Question: My app isn't displaying the data i'm inserting into the interface, i'm creating a fighter database where my coach can add fighters from the gym into it. I'm using a card view and recycling adaptor to display all the data but when I click submit it wont display.
Error log:
---
'''
public class MainActivity extends AppCompatActivity {
private static final String TAG = MainActivity.class.getSimpleName();
private ArrayList<Item>list = new ArrayList<Item>();
private ItemAdapter adapter;
private RecyclerView recyclerView;
private AlertDialog dialog;
@Override
protected void onCreate(Bundle savedInstanceState) {
super.onCreate(savedInstanceState);
setContentView(R.layout.activity_main);
Toolbar toolbar = (Toolbar) findViewById(R.id.toolbar);
setSupportActionBar(toolbar);
FloatingActionButton fab = (FloatingActionButton) findViewById(R.id.fab);
fetchRecords();
fab.setOnClickListener(new View.OnClickListener() {
@Override
public void onClick(View view) {
LayoutInflater inflater = getLayoutInflater();
View mView1 = inflater.inflate(R.layout.activity_add,null);
final EditText input_name = (EditText) mView1.findViewById(R.id.Name);
final EditText input_age = (EditText) mView1.findViewById(R.id.Age);
final EditText input_weight = (EditText) mView1.findViewById(R.id.Weight);
final EditText input_height = (EditText) mView1.findViewById(R.id.Height);
final EditText input_reach = (EditText) mView1.findViewById(R.id.Reach);
final Button btnSave = (Button) mView1.findViewById(R.id.btnSave);
AlertDialog.Builder builder = new AlertDialog.Builder(MainActivity.this);
builder.setView(mView1).setTitle("Add new Record")
.setNegativeButton("Cancel", new DialogInterface.OnClickListener() {
@Override
public void onClick(DialogInterface dialogInterface, int i) {
dialog.dismiss();
}
});
btnSave.setOnClickListener(new View.OnClickListener() {
@Override
public void onClick(View view) {
String name = input_name.getText().toString();
String age = input_age.getText().toString();
String weight = input_weight.getText().toString();
String height = input_height.getText().toString();
String reach = input_reach.getText().toString();
if (name.equals("") && age.equals("") && weight.equals("") && height.equals("")&& reach.equals("")){
Snackbar.make(view,"Field incomplete",Snackbar.LENGTH_SHORT).show();
}else {
Save(name,age,name,height,reach);
dialog.dismiss();
Snackbar.make(view,"Saving",Snackbar.LENGTH_SHORT).show();
}
}
});
dialog = builder.create();
dialog.show();
}
});
}
public void fetchRecords() {
recyclerView = (RecyclerView) findViewById(R.id.recycler);
adapter = new ItemAdapter(this,list);
LinearLayoutManager layoutManager = new LinearLayoutManager(MainActivity.this);
layoutManager.setOrientation(LinearLayoutManager.VERTICAL);
recyclerView.setLayoutManager(layoutManager);
recyclerView.setAdapter(adapter);
list.clear();
Functions functions = new Functions(MainActivity.this);
ArrayList<Item>data = functions.getAllRecords();
if (data.size()>0){
for (int i = 0; i<data.size(); i++){
int id = data.get(i).getId();
String namel = data.get(i).getName();
String agel = data.get(i).getAge();
String weightl = data.get(i).getWeight();
String heightl = data.get(i).getHeight();
String reachl = data.get(i).getReach();
Item item = new Item();
item.setId(id);
item.setName(namel);
item.setAge(agel);
item.setWeight(weightl);
item.setHeight(heightl);
item.setReach(reachl);
list.add(item);
}adapter.notifyDataSetChanged();
}else {
Toast.makeText(MainActivity.this, "No Records found.", Toast.LENGTH_SHORT).show();
}
}
private void Save(String name, String age, String weight, String height, String reach) {
Functions functions = new Functions(MainActivity.this);
Item item = new Item();
item.setName(name);
item.setAge(age);
item.setWeight(weight);
item.setHeight(height);
item.setReach(reach);
functions.Insert(item);
Toast.makeText(MainActivity.this, "Saved...", Toast.LENGTH_SHORT).show();
fetchRecords();
}
@Override
public boolean onCreateOptionsMenu(Menu menu) {
// Inflate the menu; this adds items to the action bar if it is present.
getMenuInflater().inflate(R.menu.menu_main, menu);
return true;
}
}
'''
---
'''
public class Functions extends SQLiteOpenHelper {
private static final String DB_NAME = "crud.db";
private static final int DB_VERSION = 1;
private Fighter fighter = new Fighter();
public Functions(Context context) {
super(context, DB_NAME, null, DB_VERSION);
}
@Override
public void onCreate(SQLiteDatabase sqLiteDatabase) {
sqLiteDatabase.execSQL(fighter.CREATE_TABLE_PERSON);
}
@Override
public void onUpgrade(SQLiteDatabase sqLiteDatabase, int i, int i1) {
sqLiteDatabase.execSQL("DROP TABLE IF EXISTS " + fighter.TABLE_FIGHTER);
}
public void Insert(Item item){
SQLiteDatabase database = getWritableDatabase();
ContentValues contentValues = new ContentValues();
contentValues.put(fighter.ID,item.getId());
contentValues.put(fighter.NAME,item.getName());
contentValues.put(fighter.AGE,item.getAge());
contentValues.put(fighter.WEIGHT,item.getWeight());
contentValues.put(fighter.HEIGHT,item.getHeight());
contentValues.put(fighter.REACH,item.getReach());
database.insert(fighter.TABLE_FIGHTER,null,contentValues);
}
public ArrayList<Item>getAllRecords(){
ArrayList<Item>list = new ArrayList<Item>();
SQLiteDatabase database = getReadableDatabase();
String sql = "SELECT * FROM " + fighter.TABLE_FIGHTER;
Cursor cursor = database.rawQuery(sql,null);
if (cursor.moveToFirst()){
do {
Item item = new Item();
item.setId(Integer.parseInt(cursor.getString(0)));
item.setName(cursor.getString(1));
item.setAge(cursor.getString(2));
item.setWeight(cursor.getString(3));
item.setHeight(cursor.getString(4));
item.setReach(cursor.getString(5));
list.add(item);
}while (cursor.moveToNext());
}
cursor.close();
database.close();
return list;
}
public Item getSingleItem(int id){
SQLiteDatabase database = getReadableDatabase();
String sql = "SELECT * FROM " + fighter.TABLE_FIGHTER + " WHERE " + fighter.ID + "=?";
Cursor cursor = database.rawQuery(sql,new String[]{String.valueOf(id)});
if (cursor != null)
cursor.moveToNext();
Item item = new Item();
item.setId(Integer.parseInt(cursor.getString(0)));
item.setName(cursor.getString(1));
item.setAge(cursor.getString(2));
item.setWeight(cursor.getString(3));
item.setHeight(cursor.getString(4));
item.setReach(cursor.getString(4));
cursor.close();
database.close();
return item;
}
public void DeleteItem(int id){
SQLiteDatabase database = getWritableDatabase();
database.delete(fighter.TABLE_FIGHTER,fighter.ID + "=?",new String[]{String.valueOf(id)});
database.close();
}
public void Update(Item item){
SQLiteDatabase database = getWritableDatabase();
ContentValues contentValues = new ContentValues();
contentValues.put(fighter.NAME,item.getName());
contentValues.put(fighter.AGE,item.getAge());
contentValues.put(fighter.WEIGHT,item.getWeight());
contentValues.put(fighter.HEIGHT,item.getHeight());
contentValues.put(fighter.REACH,item.getReach());
database.update(fighter.TABLE_FIGHTER,contentValues,fighter.ID + "=?",new String[]{String.valueOf(item.getId())});
}
}
'''
---
'''
public class Fighter {
public static final String TABLE_FIGHTER = "fighter";
public static final String ID = "ID";
public static final String NAME = "Name";
public static final String AGE = "Age";
public static final String WEIGHT = "Weight";
public static final String HEIGHT = "Height";
public static final String REACH = "Reach";
public static final String CREATE_TABLE_PERSON = "CREATE TABLE " + TABLE_FIGHTER + "("
+ ID + " INTEGER PRIMARY KEY,"
+ NAME + " TEXT,"
+ AGE + " TEXT,"
+ WEIGHT + " TEXT,"
+ HEIGHT + " TEXT"
+ REACH + " TEXT"+ ")";
}
'''
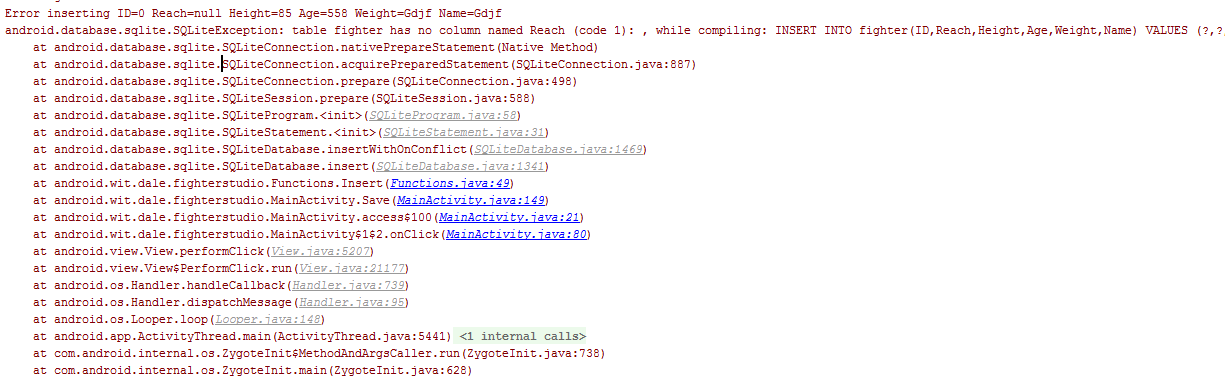
Answer: According to your code, you have missed a comma after '+ HEIGHT + " TEXT"' . therefore table is not created properly due to SQL syntax errors. please try with following. i have added the comma for you.
'''
public static final String CREATE_TABLE_PERSON = "CREATE TABLE " + TABLE_FIGHTER + "("
+ ID + " INTEGER PRIMARY KEY,"
+ NAME + " TEXT,"
+ AGE + " TEXT,"
+ WEIGHT + " TEXT,"
+ HEIGHT + " TEXT,"
+ REACH + " TEXT"+ ")";
'''